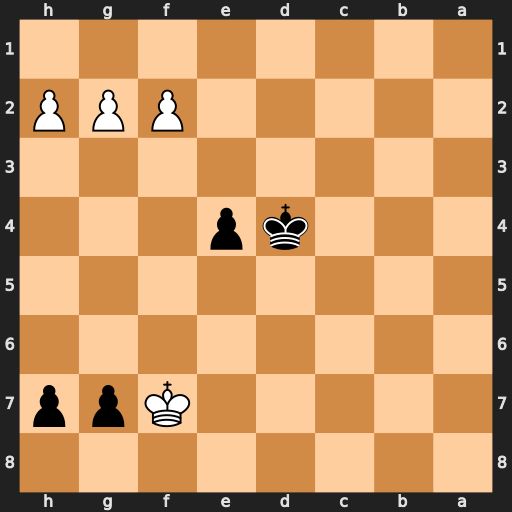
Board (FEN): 8/5Kpp/8/8/3kp3/8/5PPP/8
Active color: b
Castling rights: -
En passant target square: -
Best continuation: g6 Ke6 Kd3 g4 Ke2